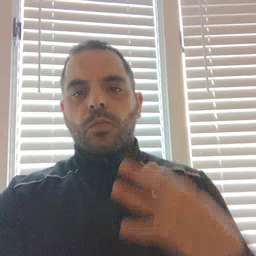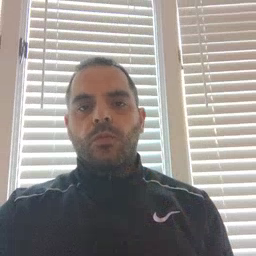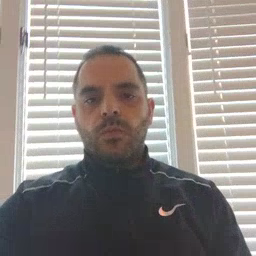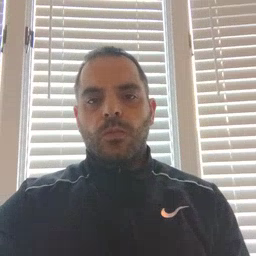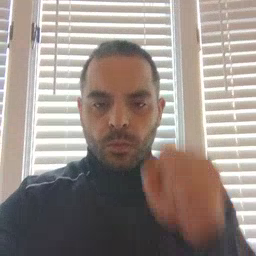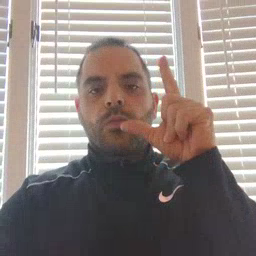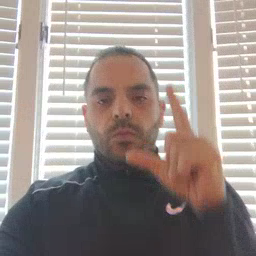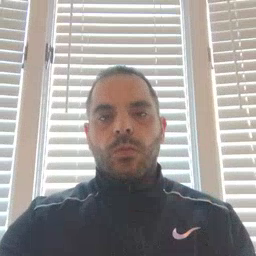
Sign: awake